Question: I'm using the verticle centering code from <URL>
The problem is that when the content gets longer, it will get out of box rathern than break the line.

'''
<div class="reach align-middle">
<div class="align-block">
<div>block3</div>
<div>Long Description Long DescriptionLong DescriptionLong DescriptionLong Description</div>
</div>
</div>
.reach{
-moz-box-sizing: border-box;
width: 100%;
border-radius: 4px;
border: 1px solid black;
height: 200px;
margin-bottom: 100px;
}
.align-middle:before{
content: "";
height: 100%;
margin-right: -0.25em;
}
.align-middle:before, .align-middle .align-block {
vertical-align: middle;
display: inline-block;
}
'''
UPDATE:
It fails to break line in Firefox but well in chrome. That's weird.
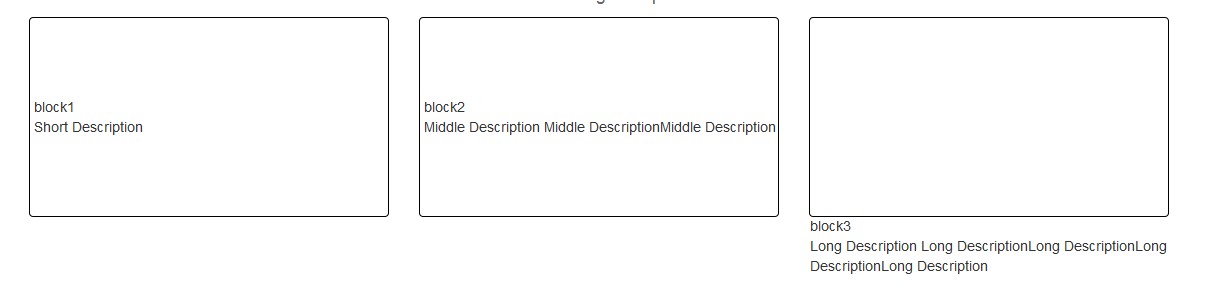
Answer: The problem is the significant whitespace in html 5.
Check out the <URL>
'''
.align-middle {
font-size: 0;
}
.align-block {
font-size: 18px;
}
'''
Basically, we need to set font-size to 0 on the parent, so the whitespace doesn't take up any space. Then set it back to a sane size on the child...
Oh, and we no longer need the negative margin-left...